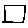
Label: square